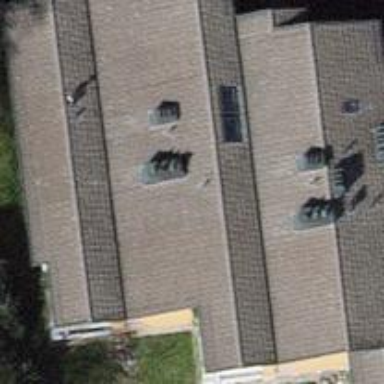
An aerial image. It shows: Building with gabled roof.